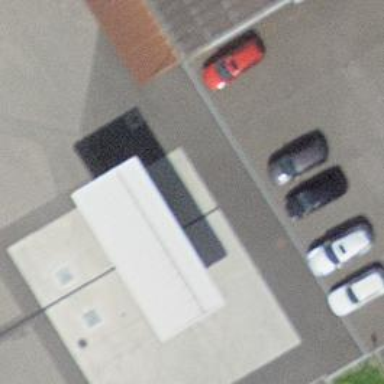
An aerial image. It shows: Fuel station.